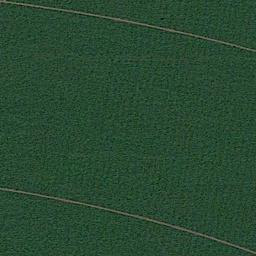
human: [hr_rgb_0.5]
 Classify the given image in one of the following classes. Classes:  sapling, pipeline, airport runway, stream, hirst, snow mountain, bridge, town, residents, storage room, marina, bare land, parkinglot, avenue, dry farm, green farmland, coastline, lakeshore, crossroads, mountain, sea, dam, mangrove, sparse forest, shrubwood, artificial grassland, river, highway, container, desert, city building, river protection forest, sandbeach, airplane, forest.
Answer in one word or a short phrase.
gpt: artificial grassland